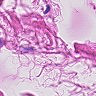
Metastatic tissue present: no